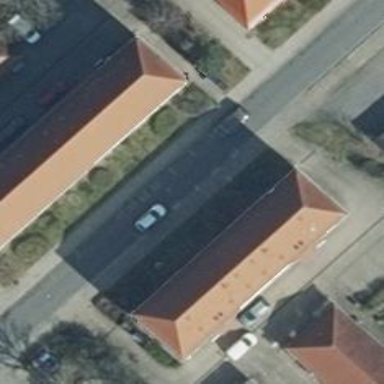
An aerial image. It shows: Residential building.